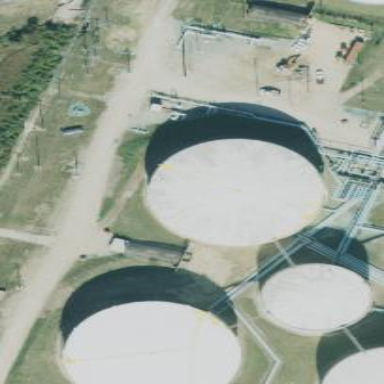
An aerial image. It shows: Storage tank created as man-made structure.